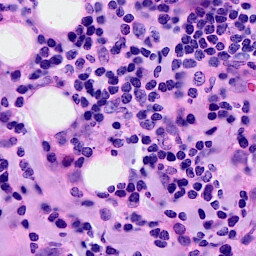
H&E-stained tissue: Breast